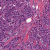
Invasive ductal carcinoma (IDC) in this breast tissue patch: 1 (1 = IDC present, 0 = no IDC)